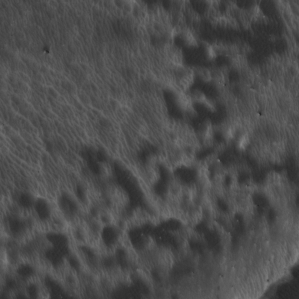
Label: non_frost